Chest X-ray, PA view. Patient: 63 years old, sex M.
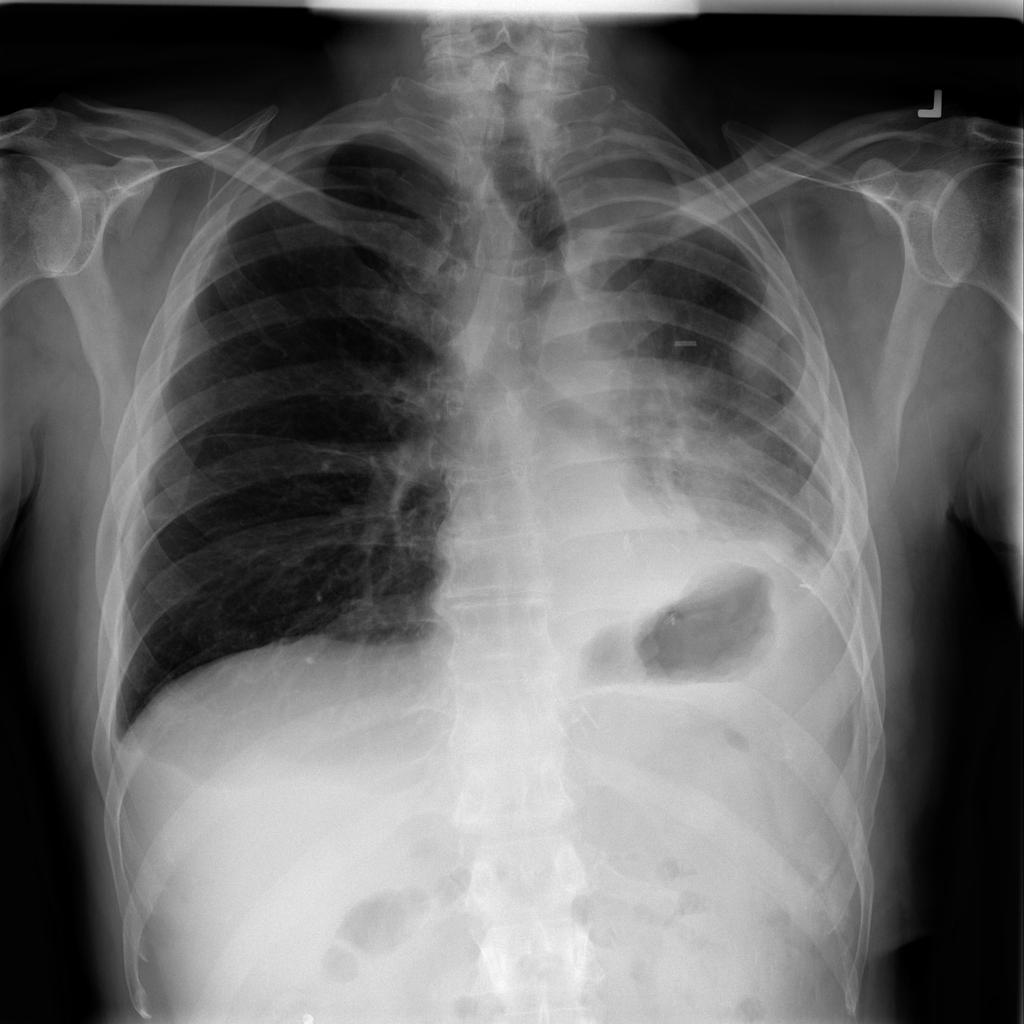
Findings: Effusion